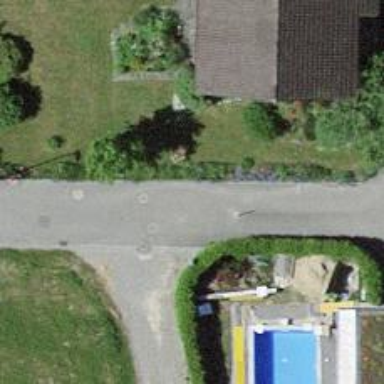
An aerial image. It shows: Bollard.